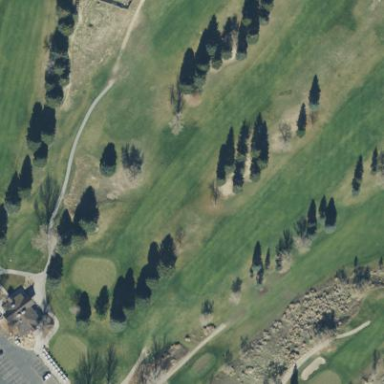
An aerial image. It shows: Grassy area designated as golf fairway.